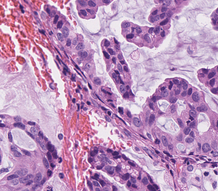
Tumor epithelial tissue: yes
Tumor-associated stroma tissue: yes
Normal tissue: no